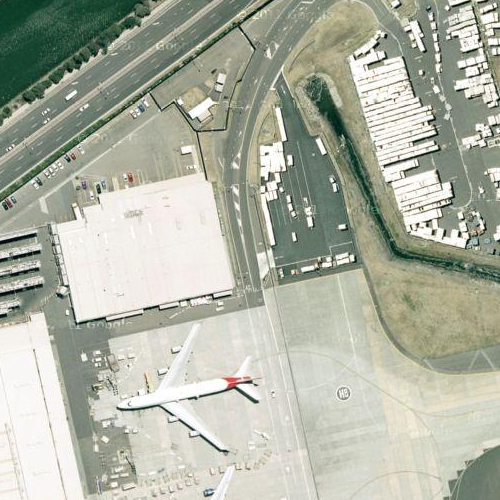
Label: sydney